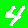
Digit: 4